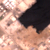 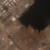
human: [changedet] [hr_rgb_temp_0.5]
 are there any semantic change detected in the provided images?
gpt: No change was made.